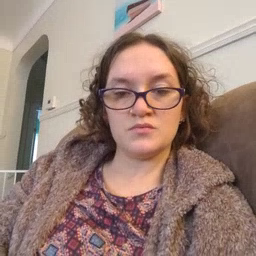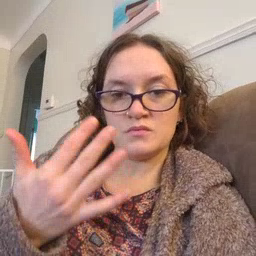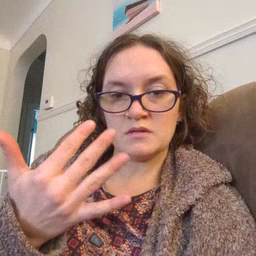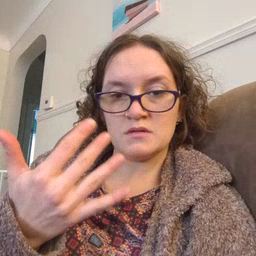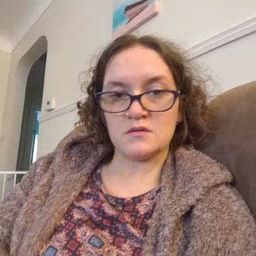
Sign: wait